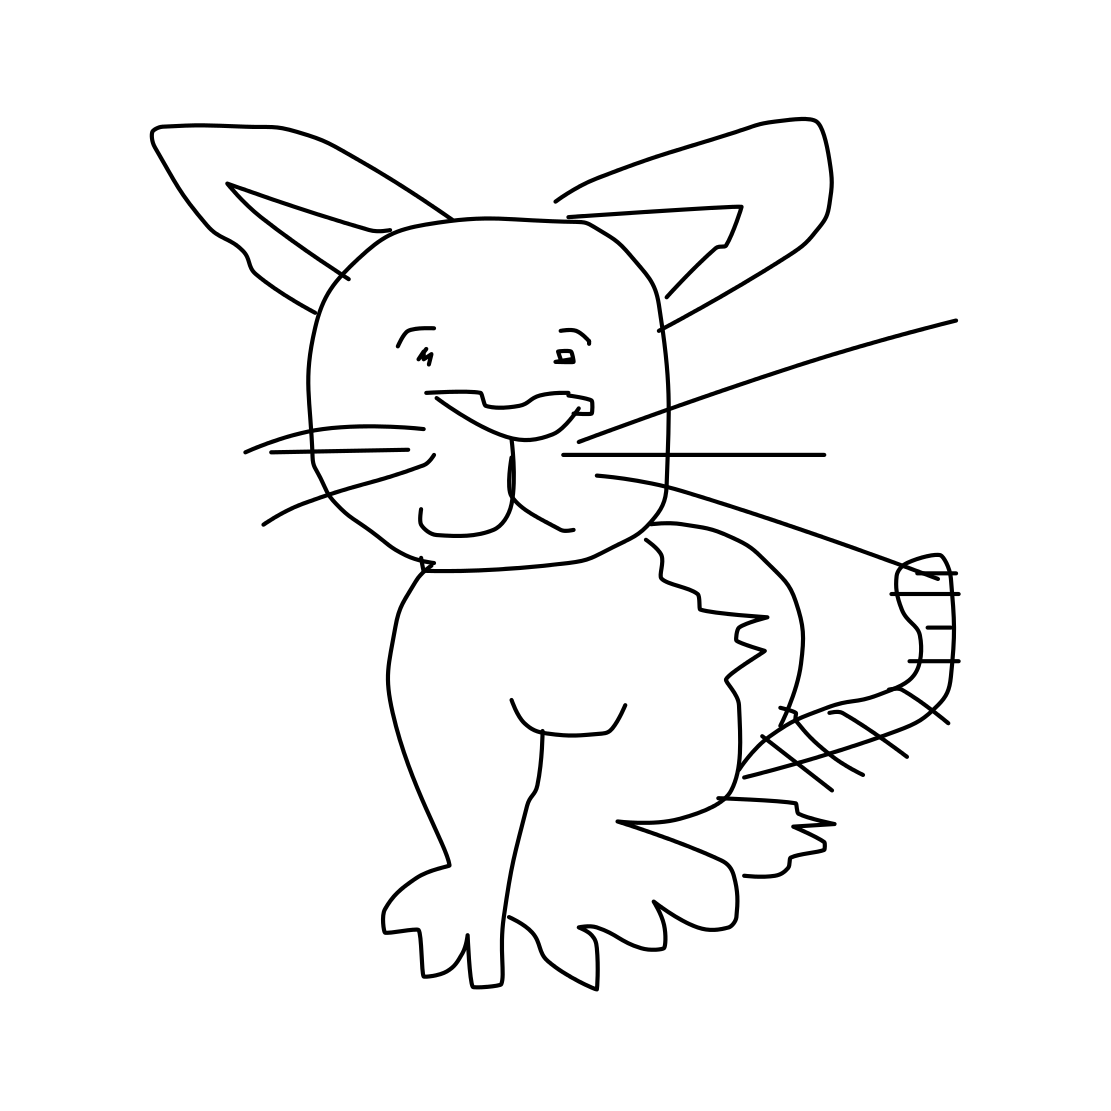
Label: cat